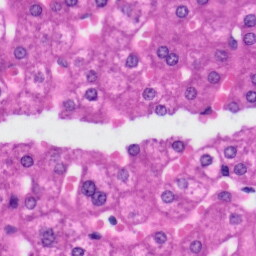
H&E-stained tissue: Liver